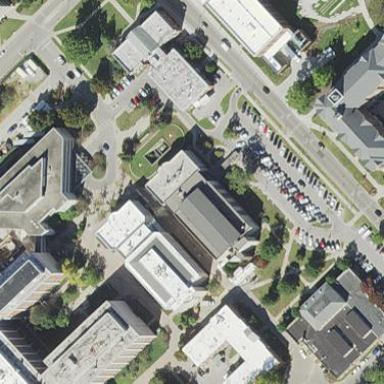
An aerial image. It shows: University building.